Question: I have a small problem understanding the coin change problem in dynamic programming.
Simply put, I have to change a sum using a minimum number of coins.
I have n denominations of coins of values 1 = v1 < v2 < ... < vn, and we note M(j) the minimum number of coins required to make change for amount j.

In the above formula I don't understand what M(j-vi) means. vi has to be the maximum value of the coins used in j-1?
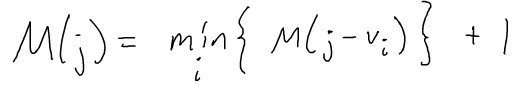
Answer: You're making piles of coins for different values j, named M(j). The point of M(j - v) is to consider a coin of value v, then which pile do you add it to in order to reach the value j? The pile with value j - v of course, because that plus the coin you're considering now add up to the value j.
Of course the goal is to have as few as possible coins, so you take the smallest pile that you can extend to reach the value 'j' by adding a coin of v to it. That's what the 'min' does. +1 because you add the coin v to the pile to form the new pile M(j).